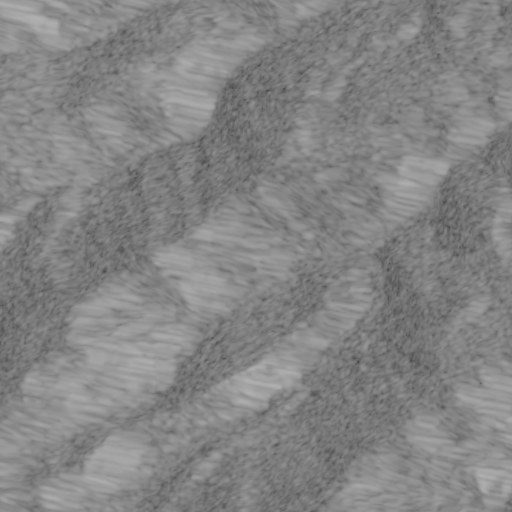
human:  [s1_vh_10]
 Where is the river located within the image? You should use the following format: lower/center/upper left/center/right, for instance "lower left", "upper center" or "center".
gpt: The river is located in the right of the image.
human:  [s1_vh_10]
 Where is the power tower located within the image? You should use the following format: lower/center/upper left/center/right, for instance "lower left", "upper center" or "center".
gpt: There is no power tower in the image.

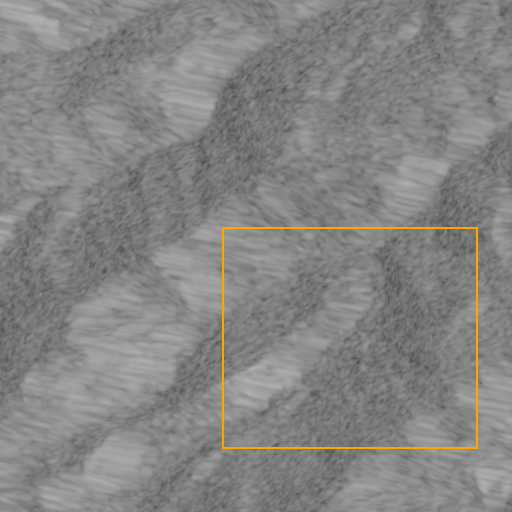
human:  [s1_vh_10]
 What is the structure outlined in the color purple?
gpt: There is no purple outline.
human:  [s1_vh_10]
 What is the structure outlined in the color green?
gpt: There is no structure outlined in green.